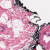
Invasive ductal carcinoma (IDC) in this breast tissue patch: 0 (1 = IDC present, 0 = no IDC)